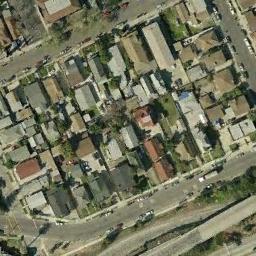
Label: dense_residential